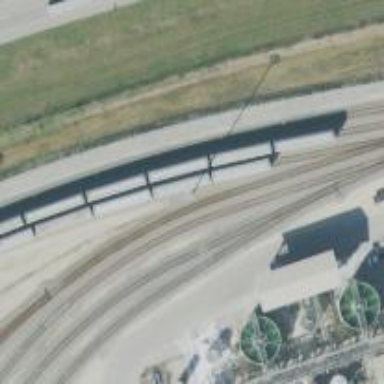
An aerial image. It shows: Rail spur service.